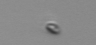
Label: nanoplankton_mix